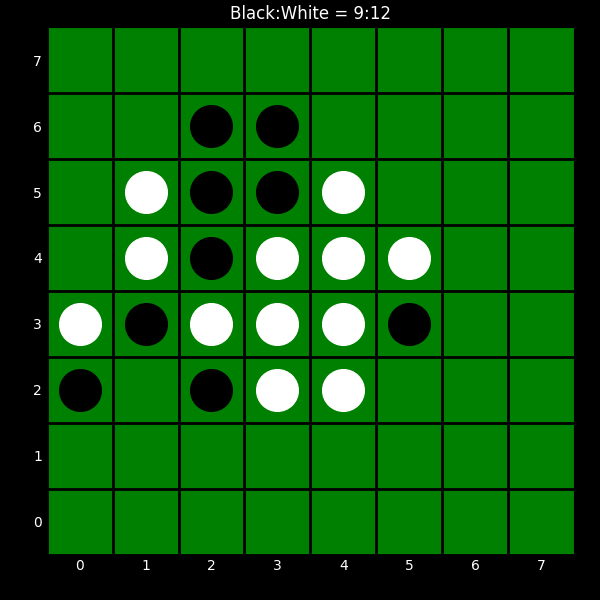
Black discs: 9
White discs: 12